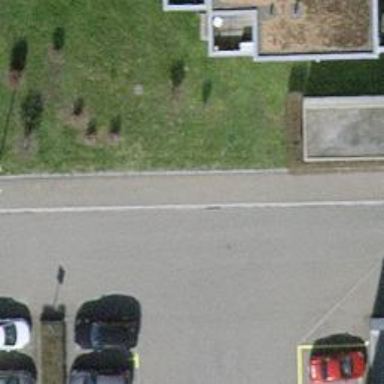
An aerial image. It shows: Sidewalk along the footway.